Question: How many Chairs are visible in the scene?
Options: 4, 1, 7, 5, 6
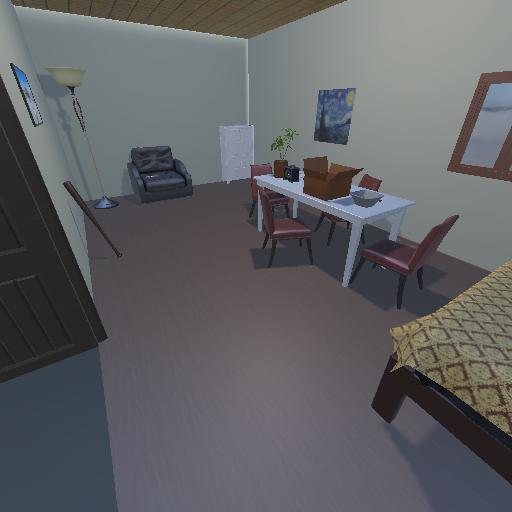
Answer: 4